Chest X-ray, PA view. Patient: 74 years old, sex F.
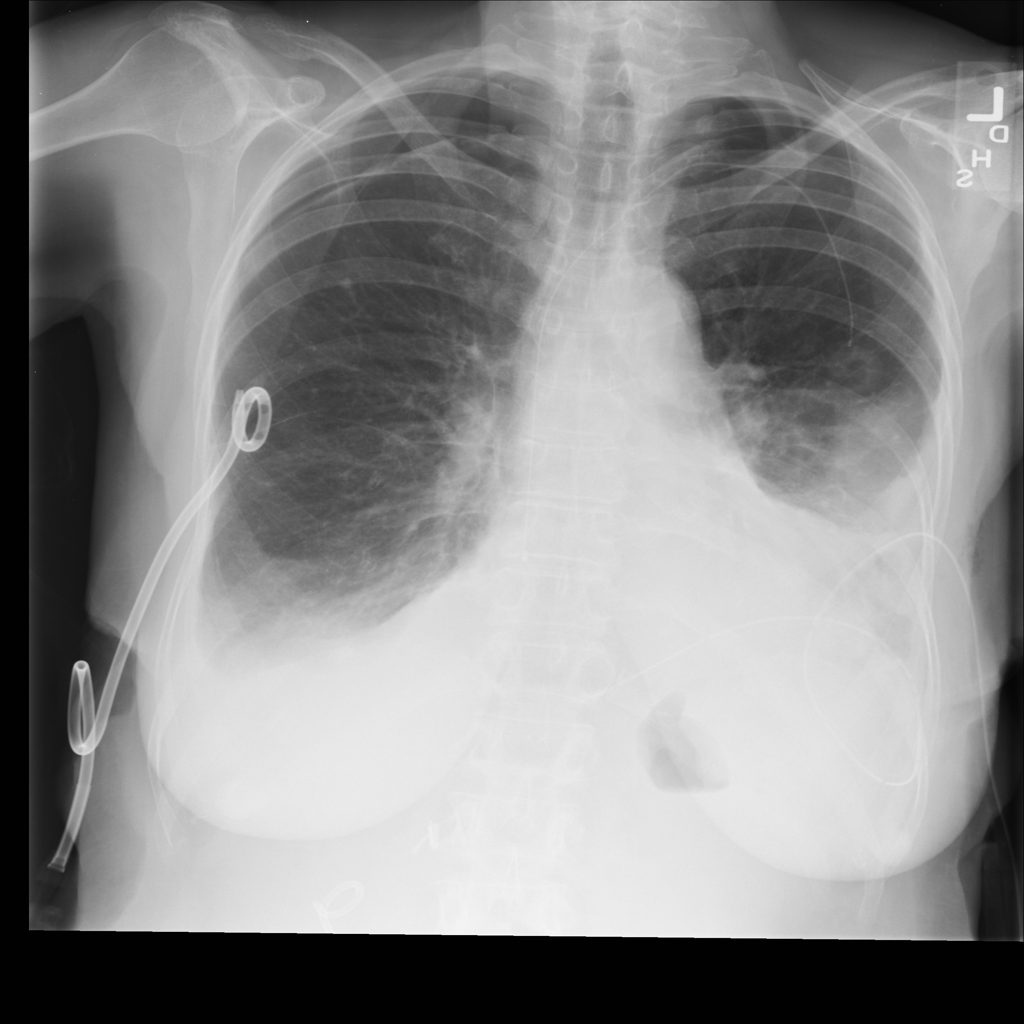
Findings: Consolidation, Effusion, Pneumothorax